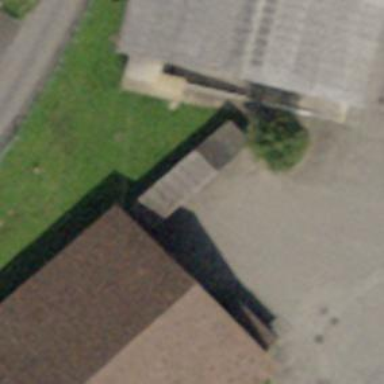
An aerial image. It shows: View of roof of building.